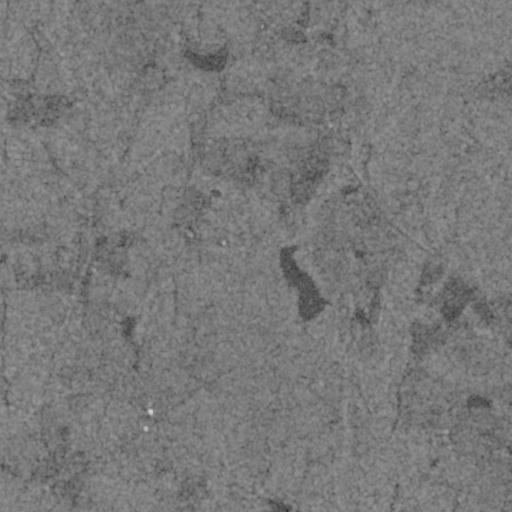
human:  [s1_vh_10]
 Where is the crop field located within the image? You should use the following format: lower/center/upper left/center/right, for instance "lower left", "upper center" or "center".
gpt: The crop field is located in the lower right of the image.
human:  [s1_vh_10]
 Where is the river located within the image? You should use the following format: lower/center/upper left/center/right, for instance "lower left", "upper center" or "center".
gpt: The river is located in the left of the image.
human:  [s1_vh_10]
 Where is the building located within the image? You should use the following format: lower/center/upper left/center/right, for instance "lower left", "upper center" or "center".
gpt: There is no building in the image.

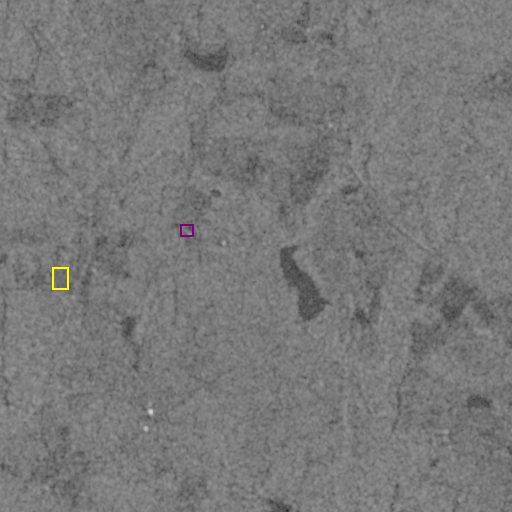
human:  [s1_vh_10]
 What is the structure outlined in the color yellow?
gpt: The structure outlined in yellow is a park.
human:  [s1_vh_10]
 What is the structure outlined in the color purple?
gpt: The structure outlined in purple is a building.
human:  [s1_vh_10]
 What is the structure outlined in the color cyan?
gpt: There is no cyan outline.